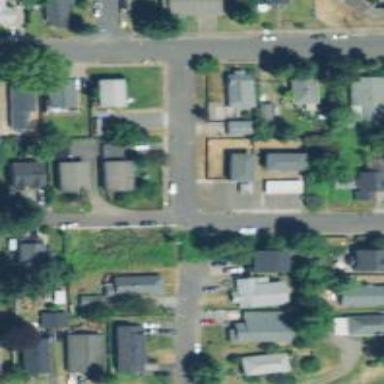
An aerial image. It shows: Residential road with sidewalk on the left.